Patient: sex F, age 35
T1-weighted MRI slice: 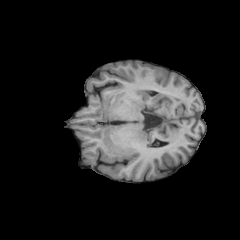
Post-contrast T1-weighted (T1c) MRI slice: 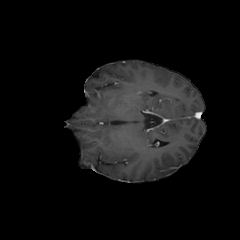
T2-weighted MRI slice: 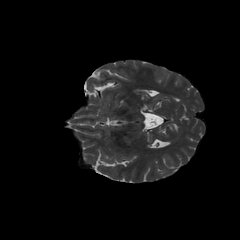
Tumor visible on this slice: no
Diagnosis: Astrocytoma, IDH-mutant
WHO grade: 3